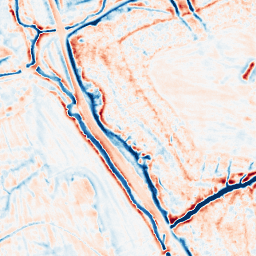
Category: edge_preserving
Decomposition family: bilateral
Decomposition parameters: d: 15
sigma_color: 50
sigma_space: 25
Upsampling method: cubic_mitchell
Upsampling parameters: scale: 4
Upsampling scale: 4